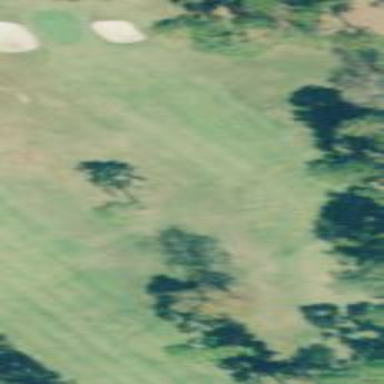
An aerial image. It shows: Golf fairway in the image.